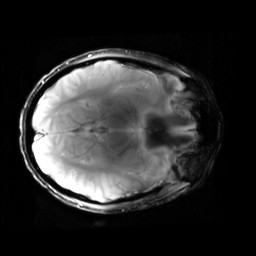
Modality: T2starw
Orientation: axial
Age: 21
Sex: male
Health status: healthy
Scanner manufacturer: siemens
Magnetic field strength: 3 T
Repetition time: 0.7 s
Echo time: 0.02 s